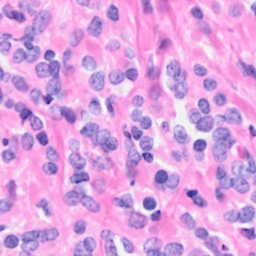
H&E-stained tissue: Breast